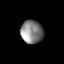
Tissue: lung
Cell type: Others
Senescence score: 0.2125
Nuclear area (px): 512
Mean DAPI intensity: 129.652